Question: I spoofed the user agent in Chrome to be a mobile device and was presented with this great mobile UI when I visited maps.google.com:

Is this a native part of the Google Maps API and thus could used in a mobile web app? If so, how would one configure their Google Map to display this mobile UI?
Thank you!
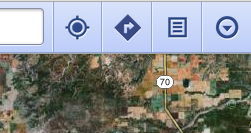
Answer: That UI is specific to maps.google.com. The api does however expose the necessary interfaces to develop your own version, but does not have the same controls built in.